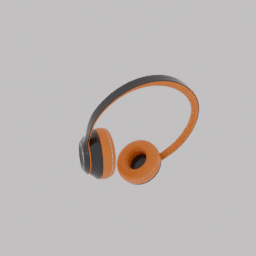
Label: electronics